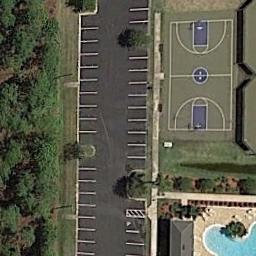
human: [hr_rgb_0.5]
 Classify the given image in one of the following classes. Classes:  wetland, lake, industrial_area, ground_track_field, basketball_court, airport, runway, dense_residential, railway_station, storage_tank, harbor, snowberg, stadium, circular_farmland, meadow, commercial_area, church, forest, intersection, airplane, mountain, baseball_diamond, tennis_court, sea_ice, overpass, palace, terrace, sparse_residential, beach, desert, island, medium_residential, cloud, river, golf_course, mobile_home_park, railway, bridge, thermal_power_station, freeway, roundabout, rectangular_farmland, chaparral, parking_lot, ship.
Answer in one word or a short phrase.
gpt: basketball_court